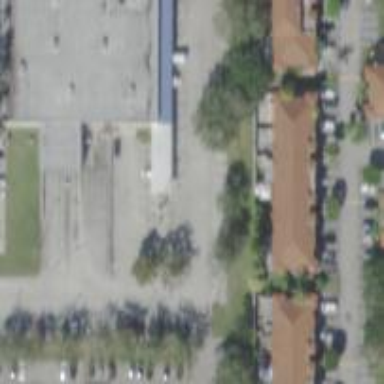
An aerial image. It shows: Commercial building that serves as post depot.